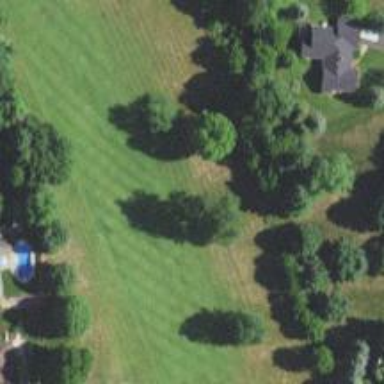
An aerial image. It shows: View of golf hole.